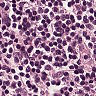
Metastatic tissue present: no